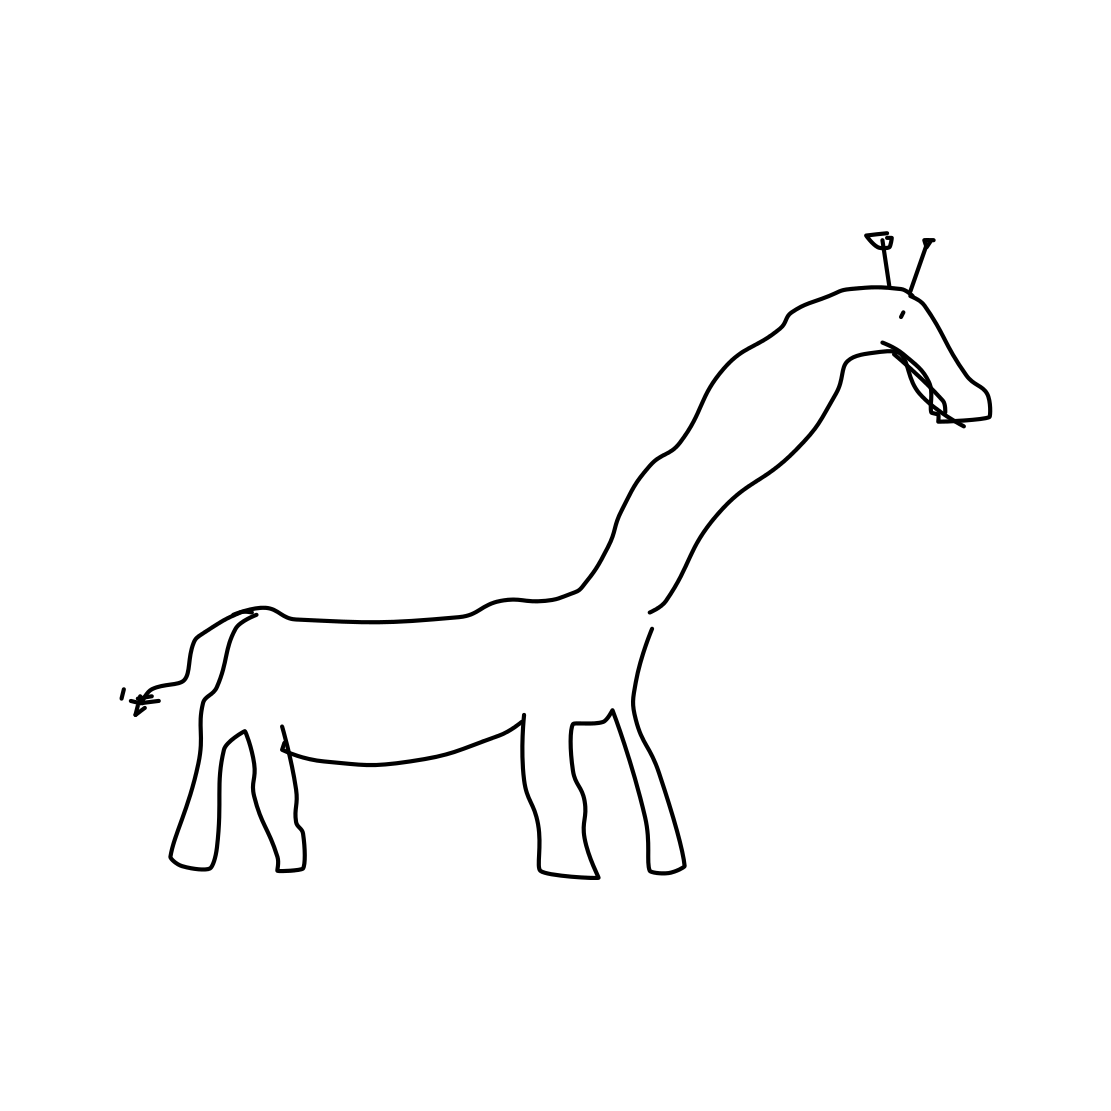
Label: giraffe